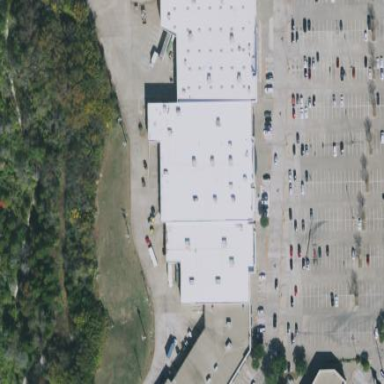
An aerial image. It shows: Retail building.